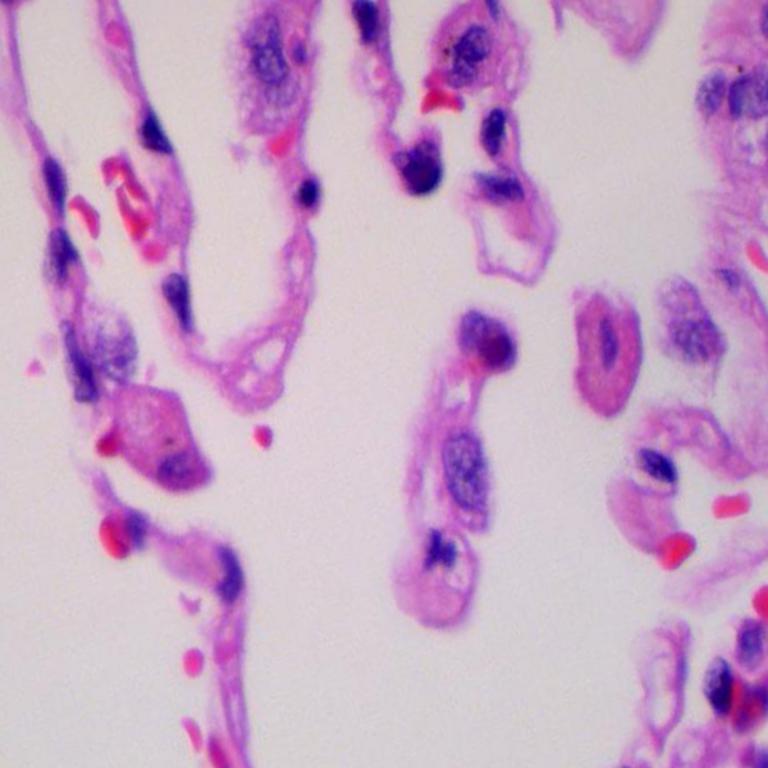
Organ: lung
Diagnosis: benign